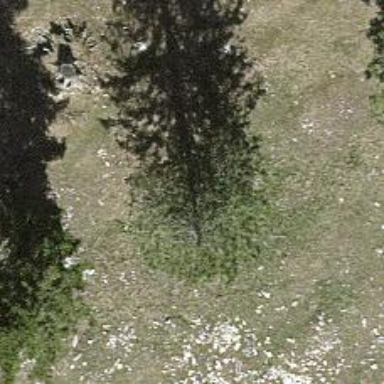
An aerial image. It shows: Beautiful tree in nature.